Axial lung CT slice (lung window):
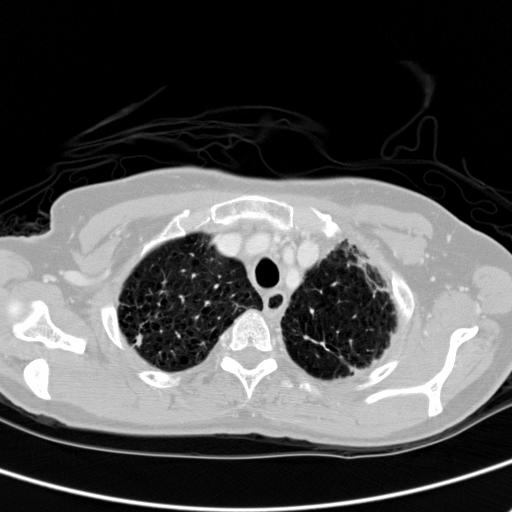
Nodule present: yes
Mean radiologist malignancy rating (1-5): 4